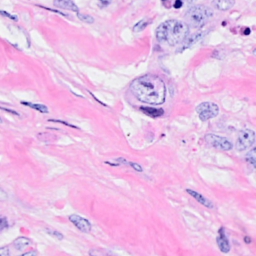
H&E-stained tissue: Breast